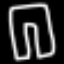
Label: pants